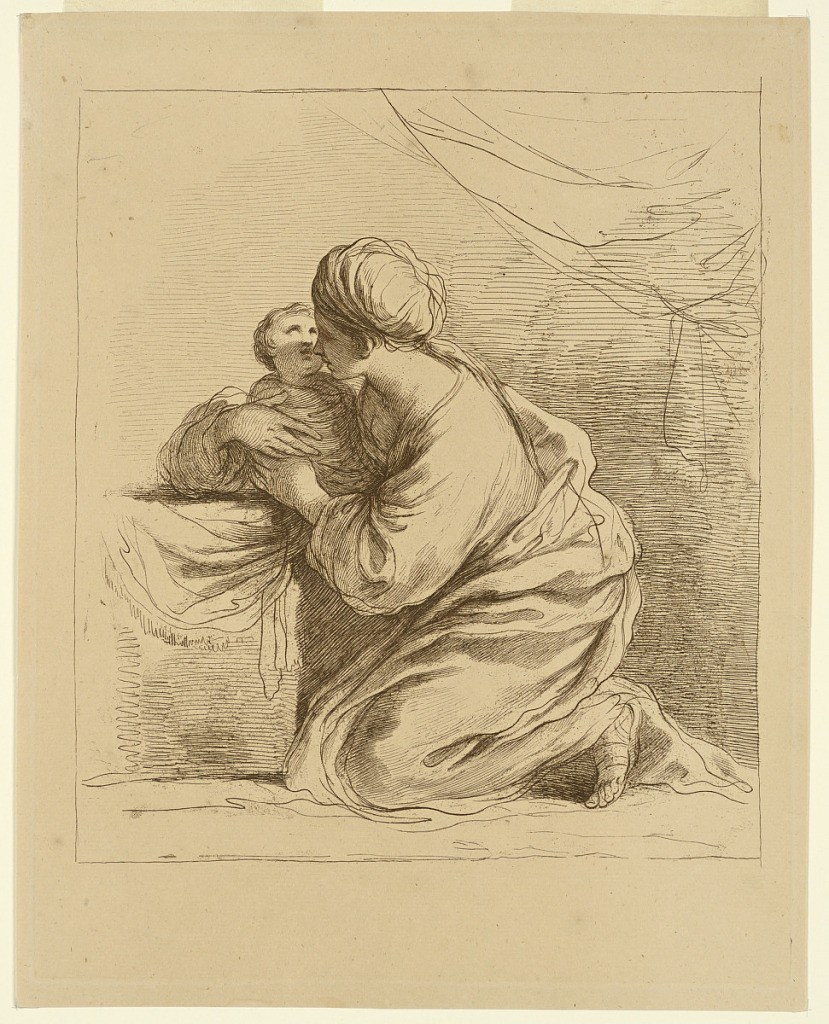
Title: Woman on her Knees with a Child
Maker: Francesco Bartolozzi, Italian, active England, 1727–1815
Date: ca. 1760–1770
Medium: Engraving in brown ink on white paper
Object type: Print
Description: The woman on her knees faces left, holding the child in her arms. Curtains beyond.